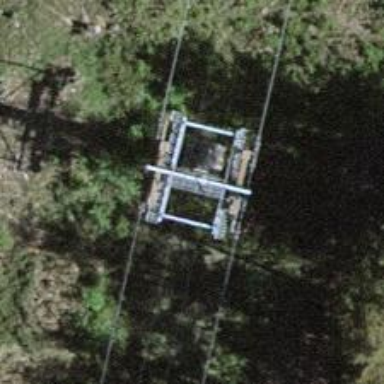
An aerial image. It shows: Pylon for aerialway.